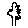
Label: tree